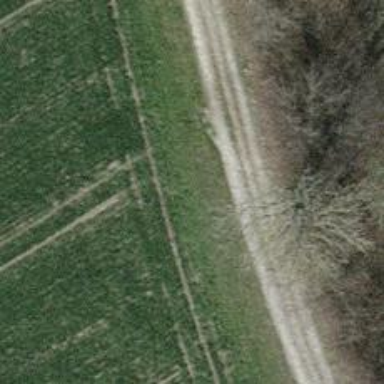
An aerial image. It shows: Gravel track with grade 2 quality.